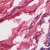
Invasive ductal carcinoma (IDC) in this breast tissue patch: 0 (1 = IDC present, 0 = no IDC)